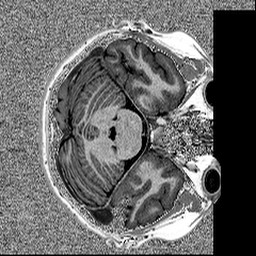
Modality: MP2RAGE
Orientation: axial
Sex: female